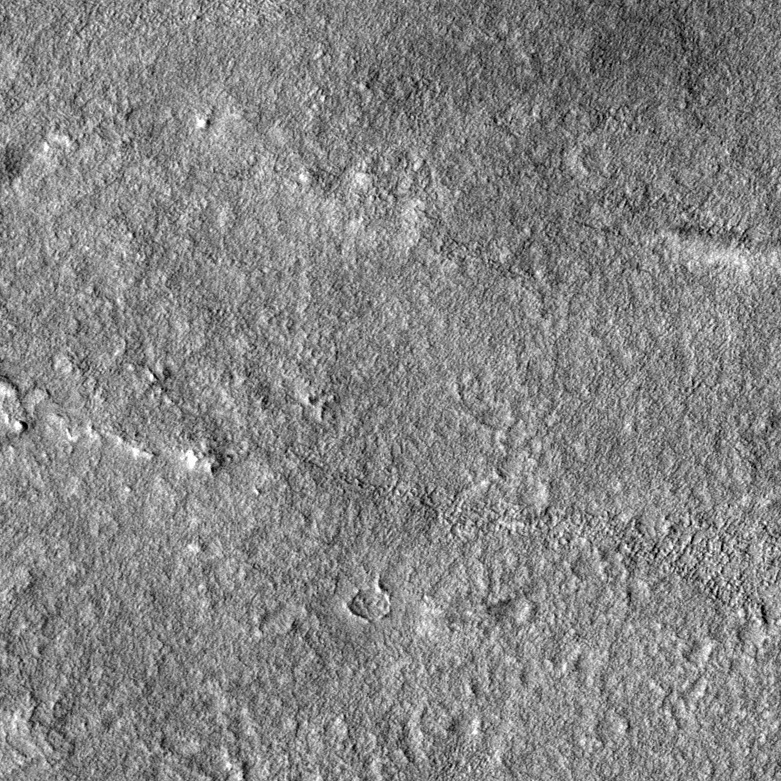
Label: dustdevil